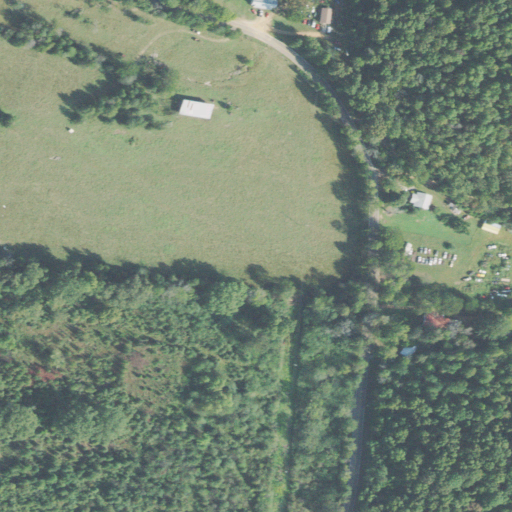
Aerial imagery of valley in Tennessee named Ledbetter Hollow containing pasture, deciduous forest, mixed forest, open development, woody wetlands, low intensity development, medium intensity development, and herbaceous wetlands